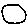
Label: circle